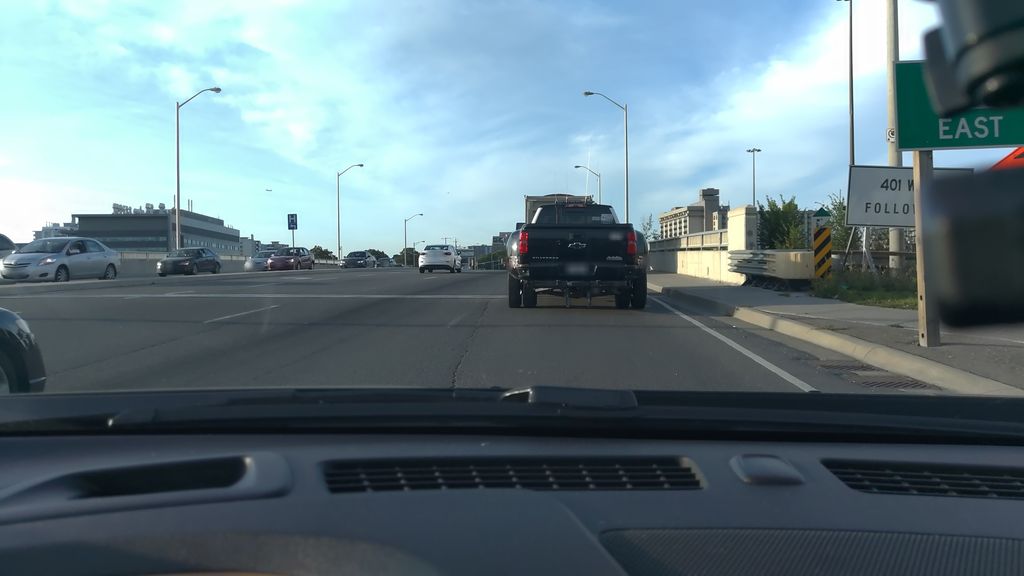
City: toronto